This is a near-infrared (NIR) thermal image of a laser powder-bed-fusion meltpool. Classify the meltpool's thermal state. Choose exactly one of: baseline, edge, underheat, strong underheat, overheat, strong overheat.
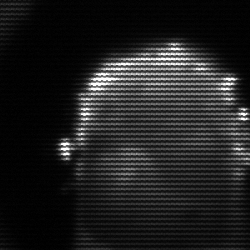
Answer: baseline